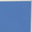
Piece: xx